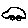
Label: car